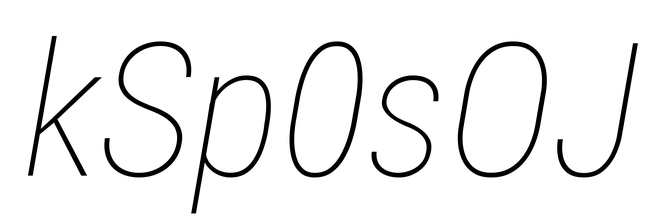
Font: Roboto-Italic_Condensed_Thin_Italic